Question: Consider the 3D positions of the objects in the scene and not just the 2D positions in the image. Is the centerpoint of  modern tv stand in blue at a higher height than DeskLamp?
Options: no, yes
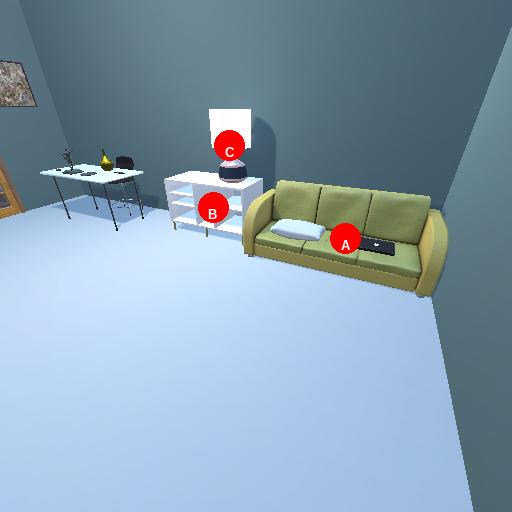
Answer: no